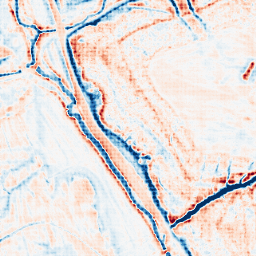
Category: edge_preserving
Decomposition family: guided
Decomposition parameters: radius: 4
eps: 0.1
Upsampling method: sinc_hamming
Upsampling parameters: scale: 4
kernel_size: 4
Upsampling scale: 4